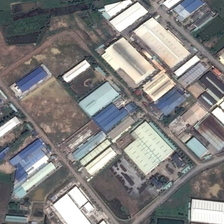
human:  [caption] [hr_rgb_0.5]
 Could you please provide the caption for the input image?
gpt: many rectangle buildings are in an industrial area surrounded by green plants .

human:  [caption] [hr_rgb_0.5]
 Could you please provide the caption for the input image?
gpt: many rectangle buildings are in an industrial area surrounded by green plants .

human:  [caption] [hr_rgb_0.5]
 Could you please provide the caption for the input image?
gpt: many rectangle buildings are in an industrial area surrounded by green plants .

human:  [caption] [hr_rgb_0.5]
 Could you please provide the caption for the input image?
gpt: many rectangle buildings are in an industrial area surrounded by green plants .

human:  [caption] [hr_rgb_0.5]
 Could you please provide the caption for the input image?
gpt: many rectangle buildings are in an industrial area surrounded by green plants .